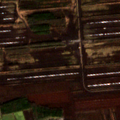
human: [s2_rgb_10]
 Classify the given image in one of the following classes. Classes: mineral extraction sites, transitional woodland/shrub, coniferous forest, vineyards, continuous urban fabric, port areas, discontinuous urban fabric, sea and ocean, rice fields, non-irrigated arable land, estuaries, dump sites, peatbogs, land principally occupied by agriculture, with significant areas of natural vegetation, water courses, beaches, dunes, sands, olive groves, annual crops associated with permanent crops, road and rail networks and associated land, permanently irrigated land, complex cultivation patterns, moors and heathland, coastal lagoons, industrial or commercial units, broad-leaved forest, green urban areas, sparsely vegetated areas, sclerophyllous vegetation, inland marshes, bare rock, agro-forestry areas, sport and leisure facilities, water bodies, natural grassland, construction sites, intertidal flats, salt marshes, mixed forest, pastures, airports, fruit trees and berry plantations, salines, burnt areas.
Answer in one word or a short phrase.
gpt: pastures, transitional woodland/shrub, peatbogs